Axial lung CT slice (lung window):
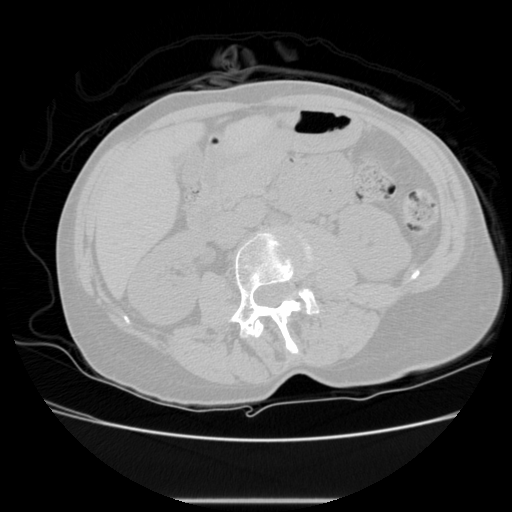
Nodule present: no